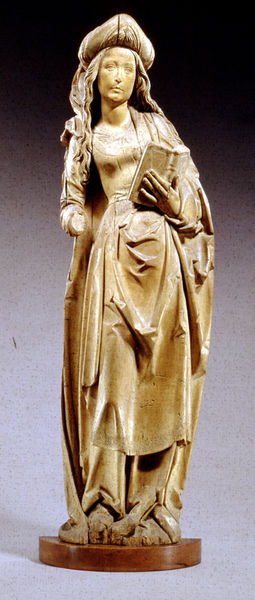
Titel: Weibliche Heilige
Künstler: Tilman Riemenschneider
Schlagwörter: kopf, umhang, busen, frau, haar, holz, hut, kleid, mund, nase, alt, augen, halten, kragen, sockel, stehen, ärmel, gelehrte, gehen, auge, figur, lange haare, mantel, adel, locken, skulptur, lesen, überwurf, bauch, bildhauerei, faltenwurf, buch, kunst, schnitzerei, fragment, kaputt, mittelalter, heilige, turban, bildhauer, holzskulptur, süddeutsch, kunstwerk, ungefasst, bildschnitzerei, weicher stil, nordalpin, kleinfigur, langes haar, langhaarig, 1530, haare offen, fehlende hand, akademikerin